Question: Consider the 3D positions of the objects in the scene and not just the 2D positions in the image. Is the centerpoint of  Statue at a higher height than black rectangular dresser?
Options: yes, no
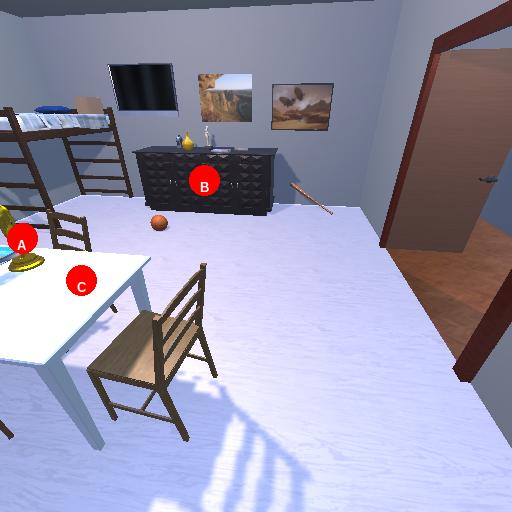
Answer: yes